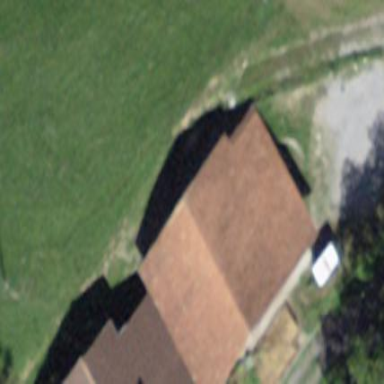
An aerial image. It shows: Barn.